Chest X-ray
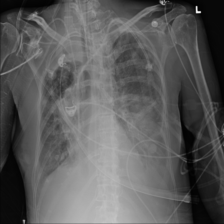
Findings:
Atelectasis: negative
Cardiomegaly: negative
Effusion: positive
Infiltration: positive
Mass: positive
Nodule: negative
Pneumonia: negative
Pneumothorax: negative
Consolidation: negative
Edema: negative
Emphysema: negative
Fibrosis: negative
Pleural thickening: negative
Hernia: negative